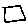
Label: square